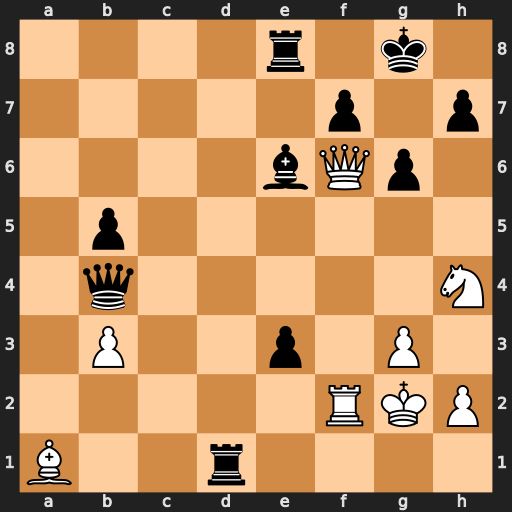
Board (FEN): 4r1k1/5p1p/4bQp1/1p6/1q5N/1P2p1P1/5RKP/B2r4
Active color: w
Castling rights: -
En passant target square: -
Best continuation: Qg7#